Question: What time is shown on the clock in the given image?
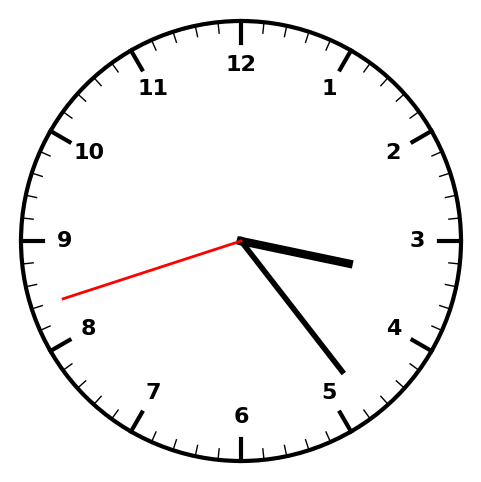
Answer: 03:23:42